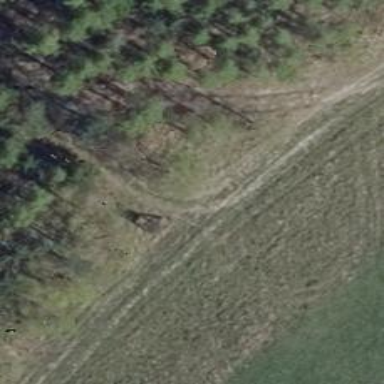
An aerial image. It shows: Grassy track with grade 5 track type.